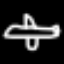
Label: airplane